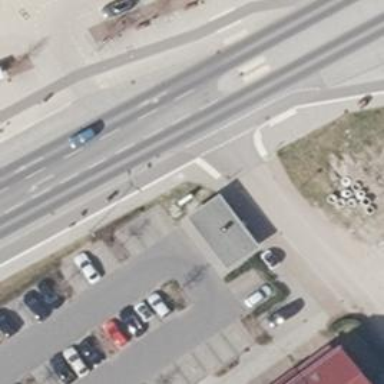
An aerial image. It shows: Fast food establishment.